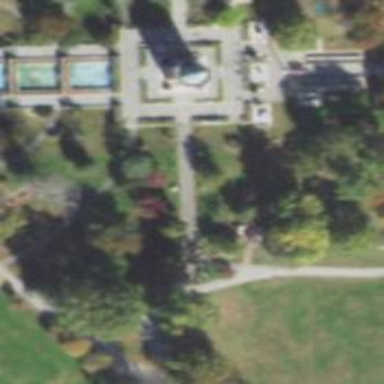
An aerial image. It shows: Historic memorial.